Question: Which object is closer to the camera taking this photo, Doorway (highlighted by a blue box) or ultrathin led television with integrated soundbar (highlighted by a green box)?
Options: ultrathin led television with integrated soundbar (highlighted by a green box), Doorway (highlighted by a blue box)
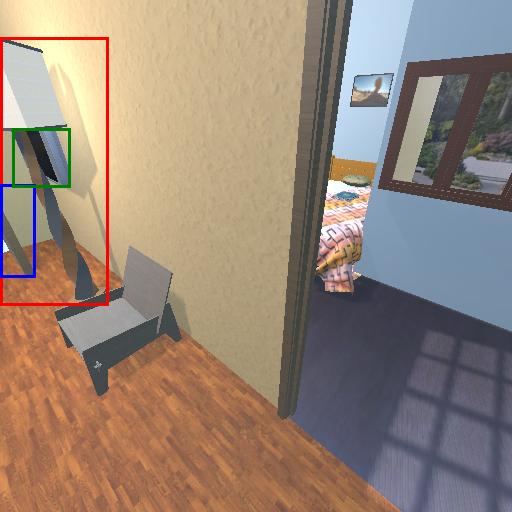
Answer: ultrathin led television with integrated soundbar (highlighted by a green box)